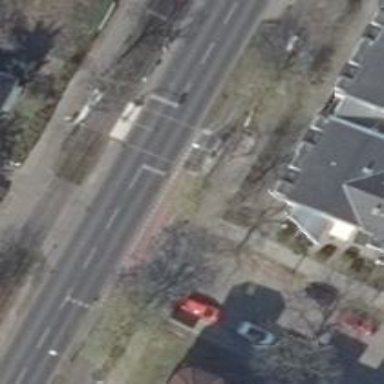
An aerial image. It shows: Road with traffic signals.